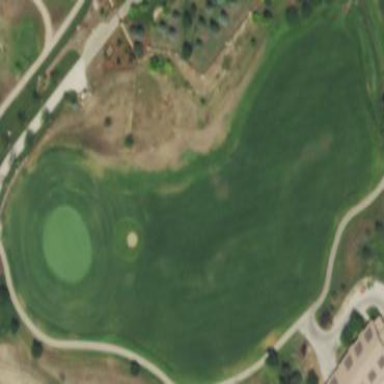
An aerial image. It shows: Rough area on grassy golf course.